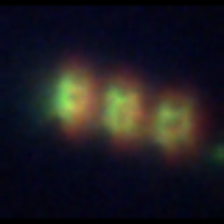
Taxon: Chaetoceros
Group: Diatoms